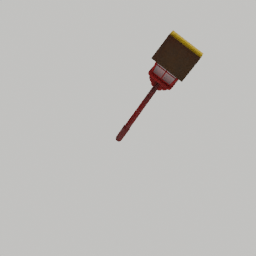
Label: lighting